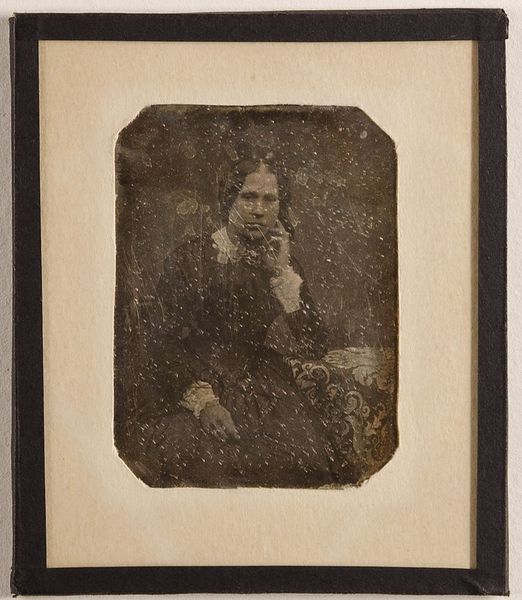
Titel: Unbekannte Frau
Standort: Hamburg
Institution: Museum für Kunst und Gewerbe Hamburg
Schlagwörter: frau, gesten, portrait, figur, foto, fotografie, photographie, photo, lichtbild, daguerreotypie, bildwerke, angewandte und bildende kunst, hessische systematik, porträt, armhaltungen, porträtfotografie, porträtphotographie, hüftbild